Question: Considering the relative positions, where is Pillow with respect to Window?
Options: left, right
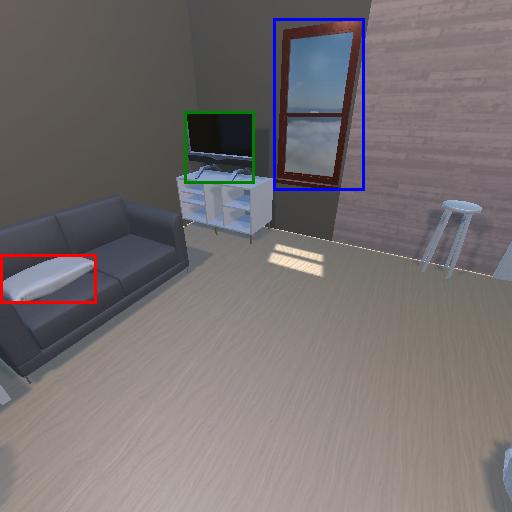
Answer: left